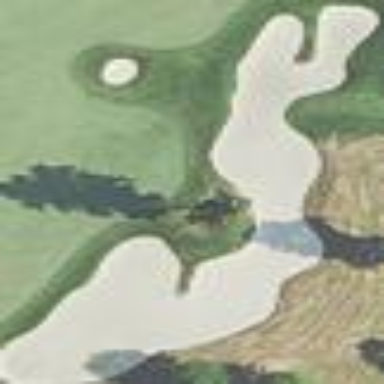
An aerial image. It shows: Golf bunker filled with natural sand.